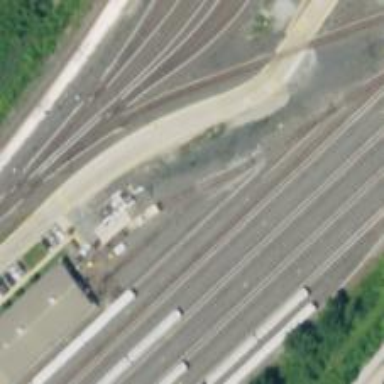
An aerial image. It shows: Electrified rail in service yard.